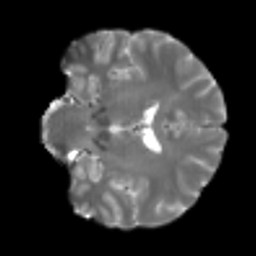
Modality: T2w
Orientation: coronal
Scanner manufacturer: siemens
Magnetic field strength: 3 T
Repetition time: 4 s
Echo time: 0.0594 s